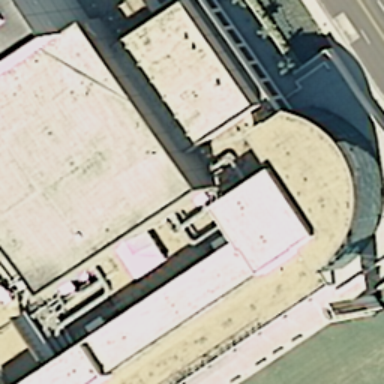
There are some buildings with white roofs .